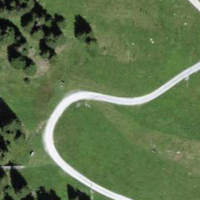
EUNIS habitat code: 26
Species observed at this site:
Erebia melampus
Erebia ligea
Caltha palustris
Erebia euryale